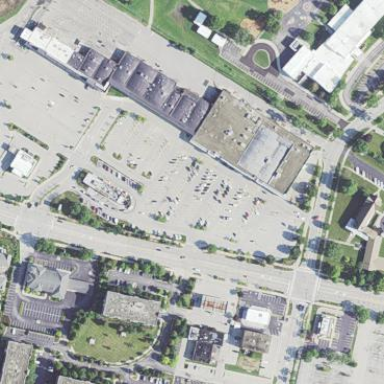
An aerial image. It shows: Retail building.